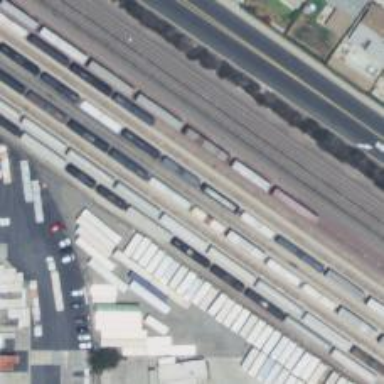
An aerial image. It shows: Railway yard.